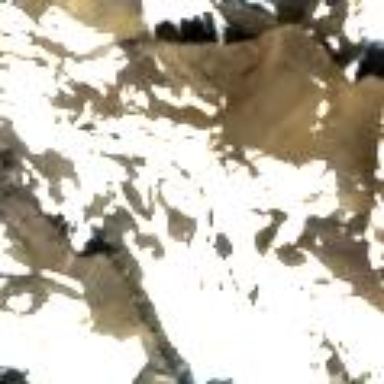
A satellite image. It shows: Stunning view of glacier.